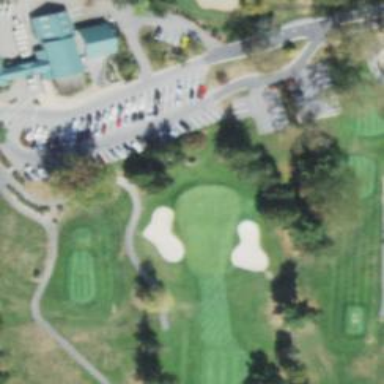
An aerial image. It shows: Service road used as golf cart path.